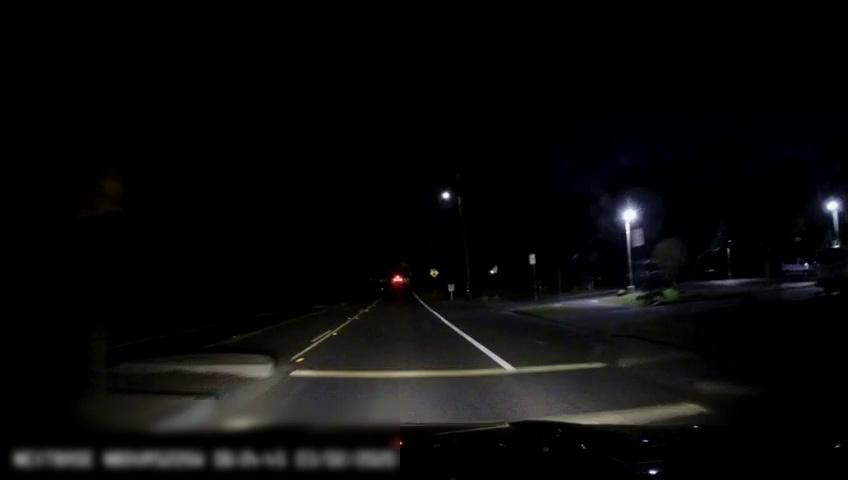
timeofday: Night
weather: Other
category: Drivable Space
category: Vehicles | Van
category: Vehicles | Van
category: Lanes | Current Lane
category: Lanes | Current Lane
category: Lanes | Alternate Lane
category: Lanes | Opposite Lane
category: Traffic | Signs
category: Traffic | Signs